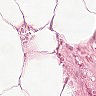
Metastatic tissue present: no